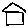
Label: house